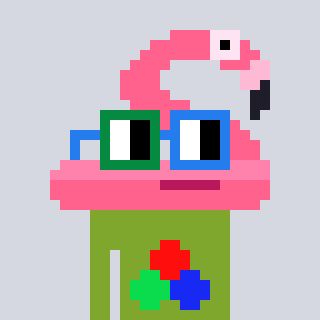
a pixel art character with square green and blue glasses, a flamingo-shaped head and a slimegreen-colored body on a cool background